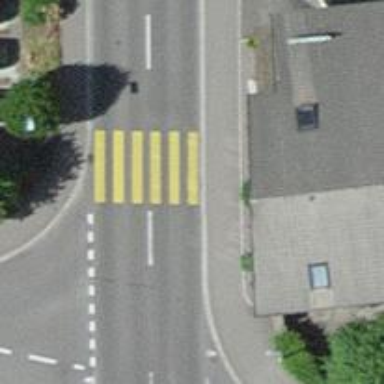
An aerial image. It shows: Uncontrolled zebra crossing with notable zebra markings.